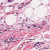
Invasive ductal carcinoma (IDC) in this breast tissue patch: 0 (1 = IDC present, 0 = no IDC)